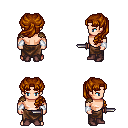
a pixel art fantasy rpg character, male body template, human, light skin, leather shoulder armor, robe skirt, brunette princess hairstyle, white cloth bracers, maroon shoes, dagger, four views (front, back, left, right), 2x2 character sprite sheet, small pixel art, hard edges, no anti-aliasing